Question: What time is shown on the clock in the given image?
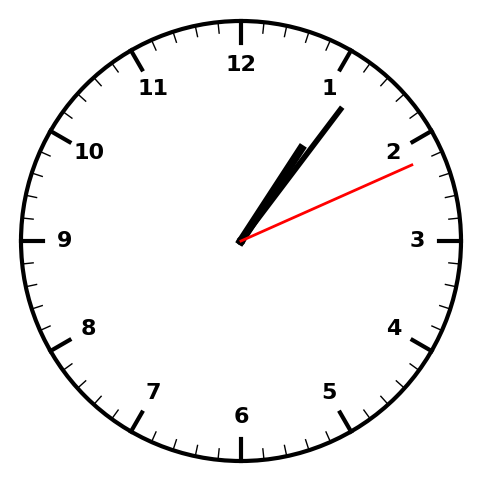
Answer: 01:06:11